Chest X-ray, PA view. Patient: 46 years old, sex M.
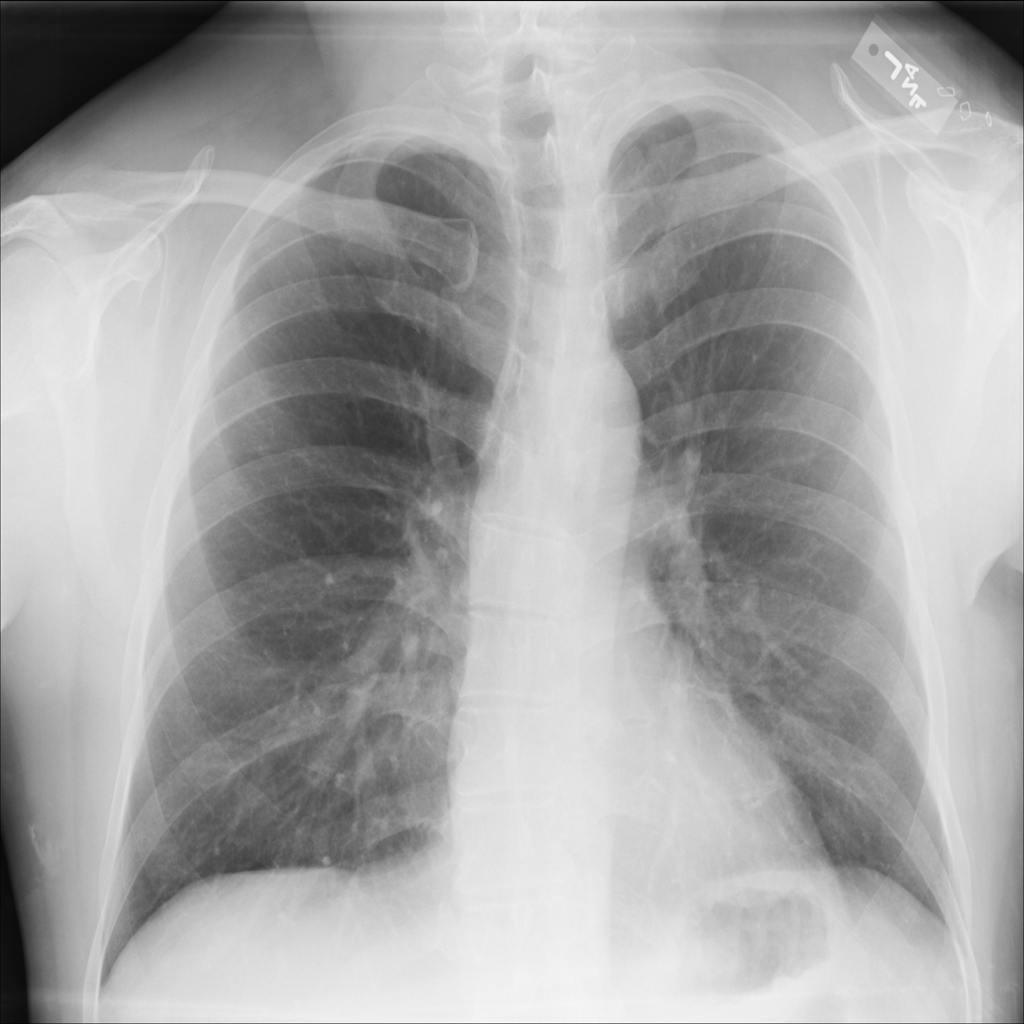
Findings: No Finding